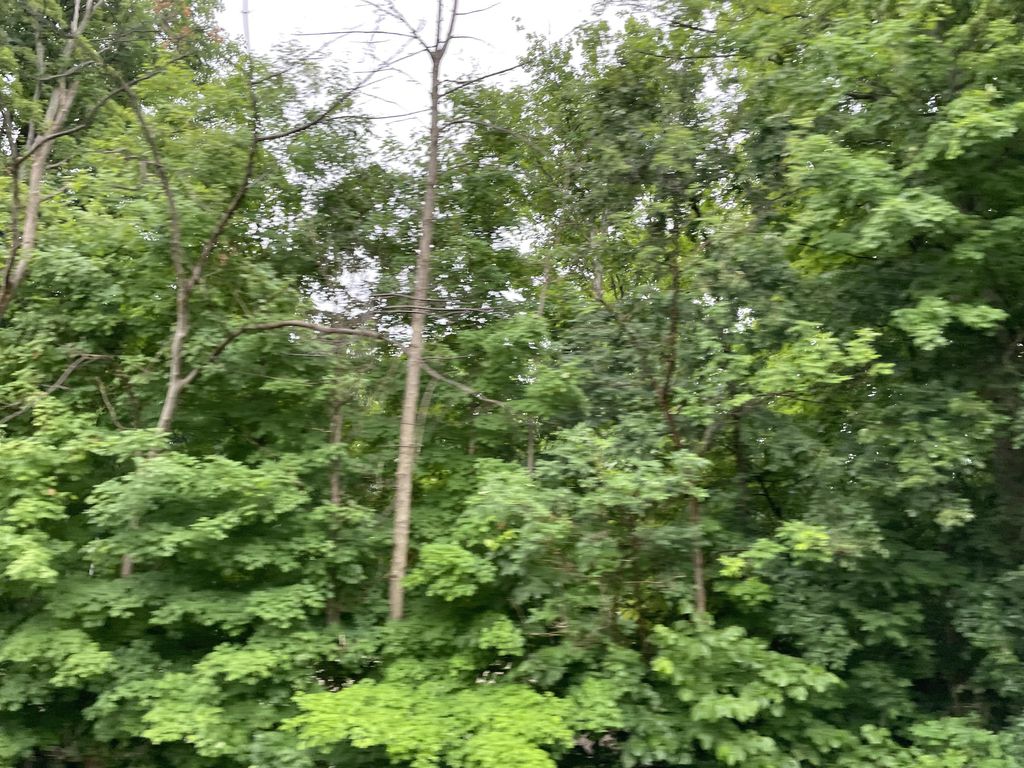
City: kitchener-waterloo